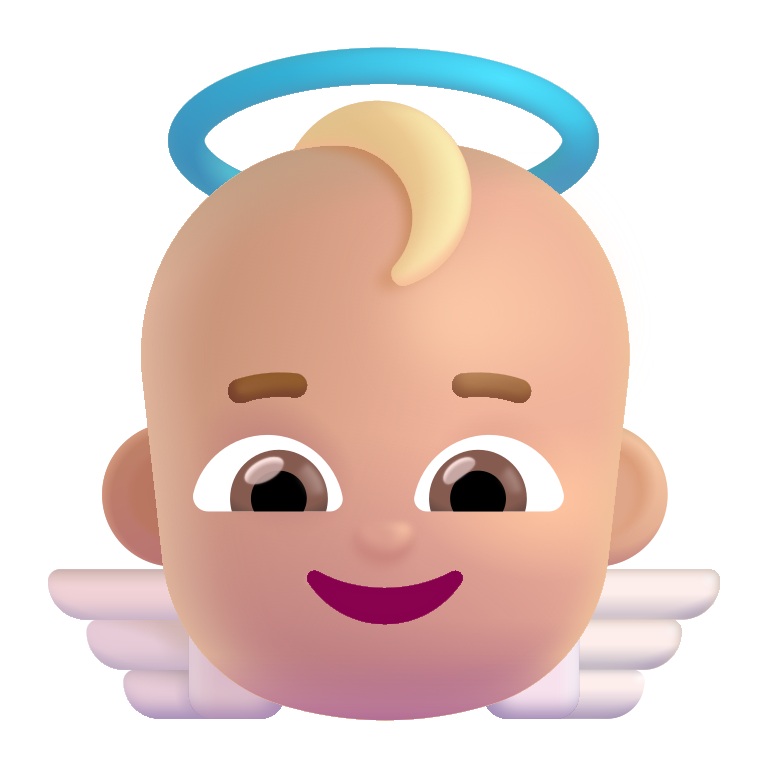
baby angel color  light